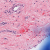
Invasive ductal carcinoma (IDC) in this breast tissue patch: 0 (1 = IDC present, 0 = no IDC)